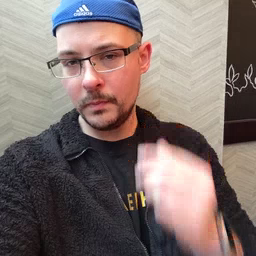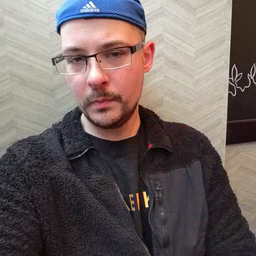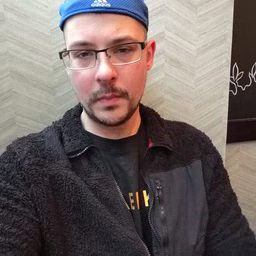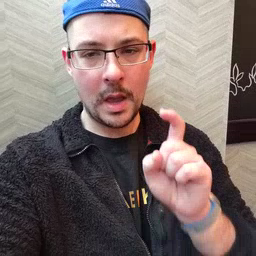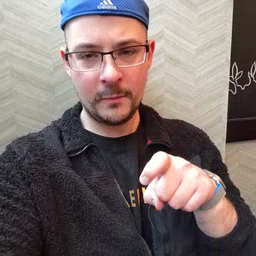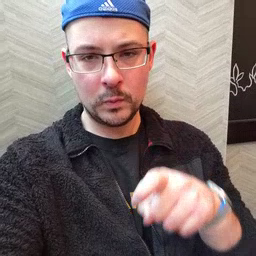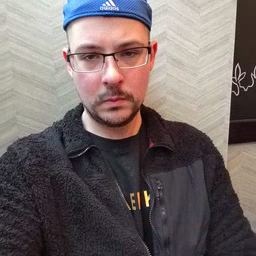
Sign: haveto